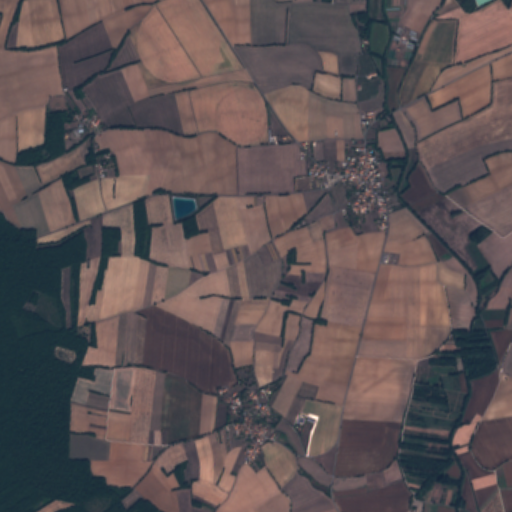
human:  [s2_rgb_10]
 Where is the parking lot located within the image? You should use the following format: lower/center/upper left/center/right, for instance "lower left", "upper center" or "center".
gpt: The parking lot is located in the center right of the image.
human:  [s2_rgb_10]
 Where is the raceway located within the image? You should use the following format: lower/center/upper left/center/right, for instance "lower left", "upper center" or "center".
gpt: The raceway is located in the lower left of the image.
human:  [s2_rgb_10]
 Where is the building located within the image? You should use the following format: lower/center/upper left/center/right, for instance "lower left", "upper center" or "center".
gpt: There is no building in the image.